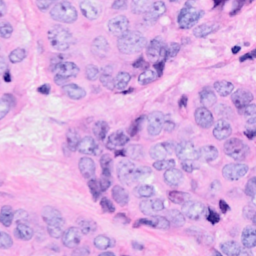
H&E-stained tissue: Breast